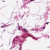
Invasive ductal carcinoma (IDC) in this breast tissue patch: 0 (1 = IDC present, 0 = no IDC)